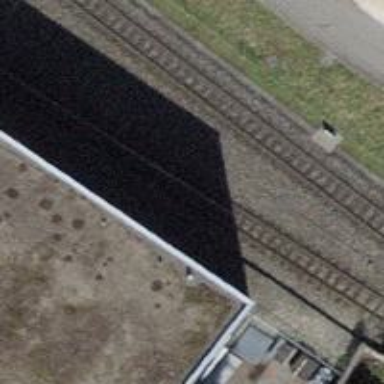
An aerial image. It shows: Narrow-gauge railway track with 1 electrified contact line.